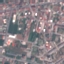
Land use / land cover: Residential